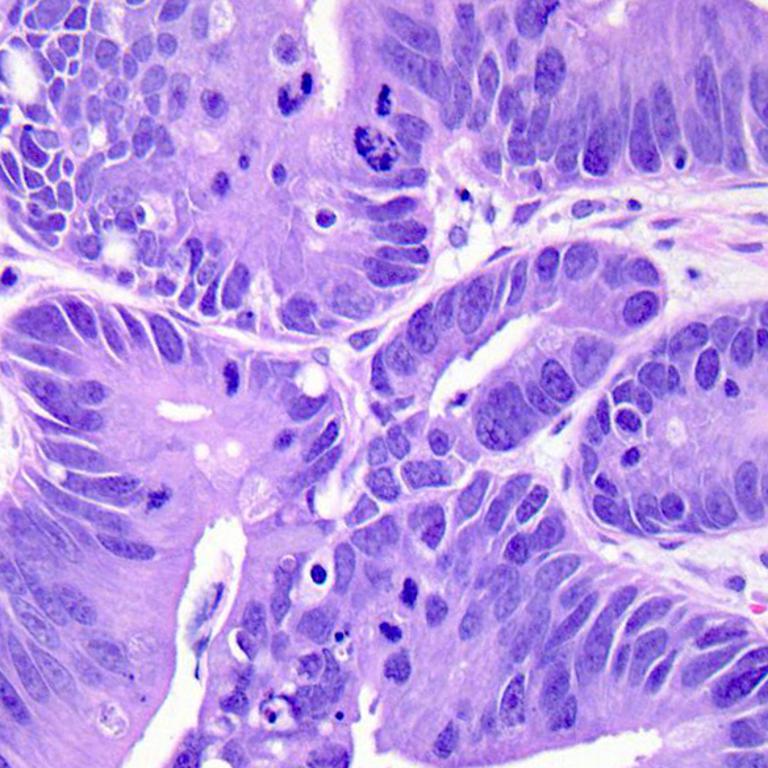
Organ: colon
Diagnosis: adenocarcinomas